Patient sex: F
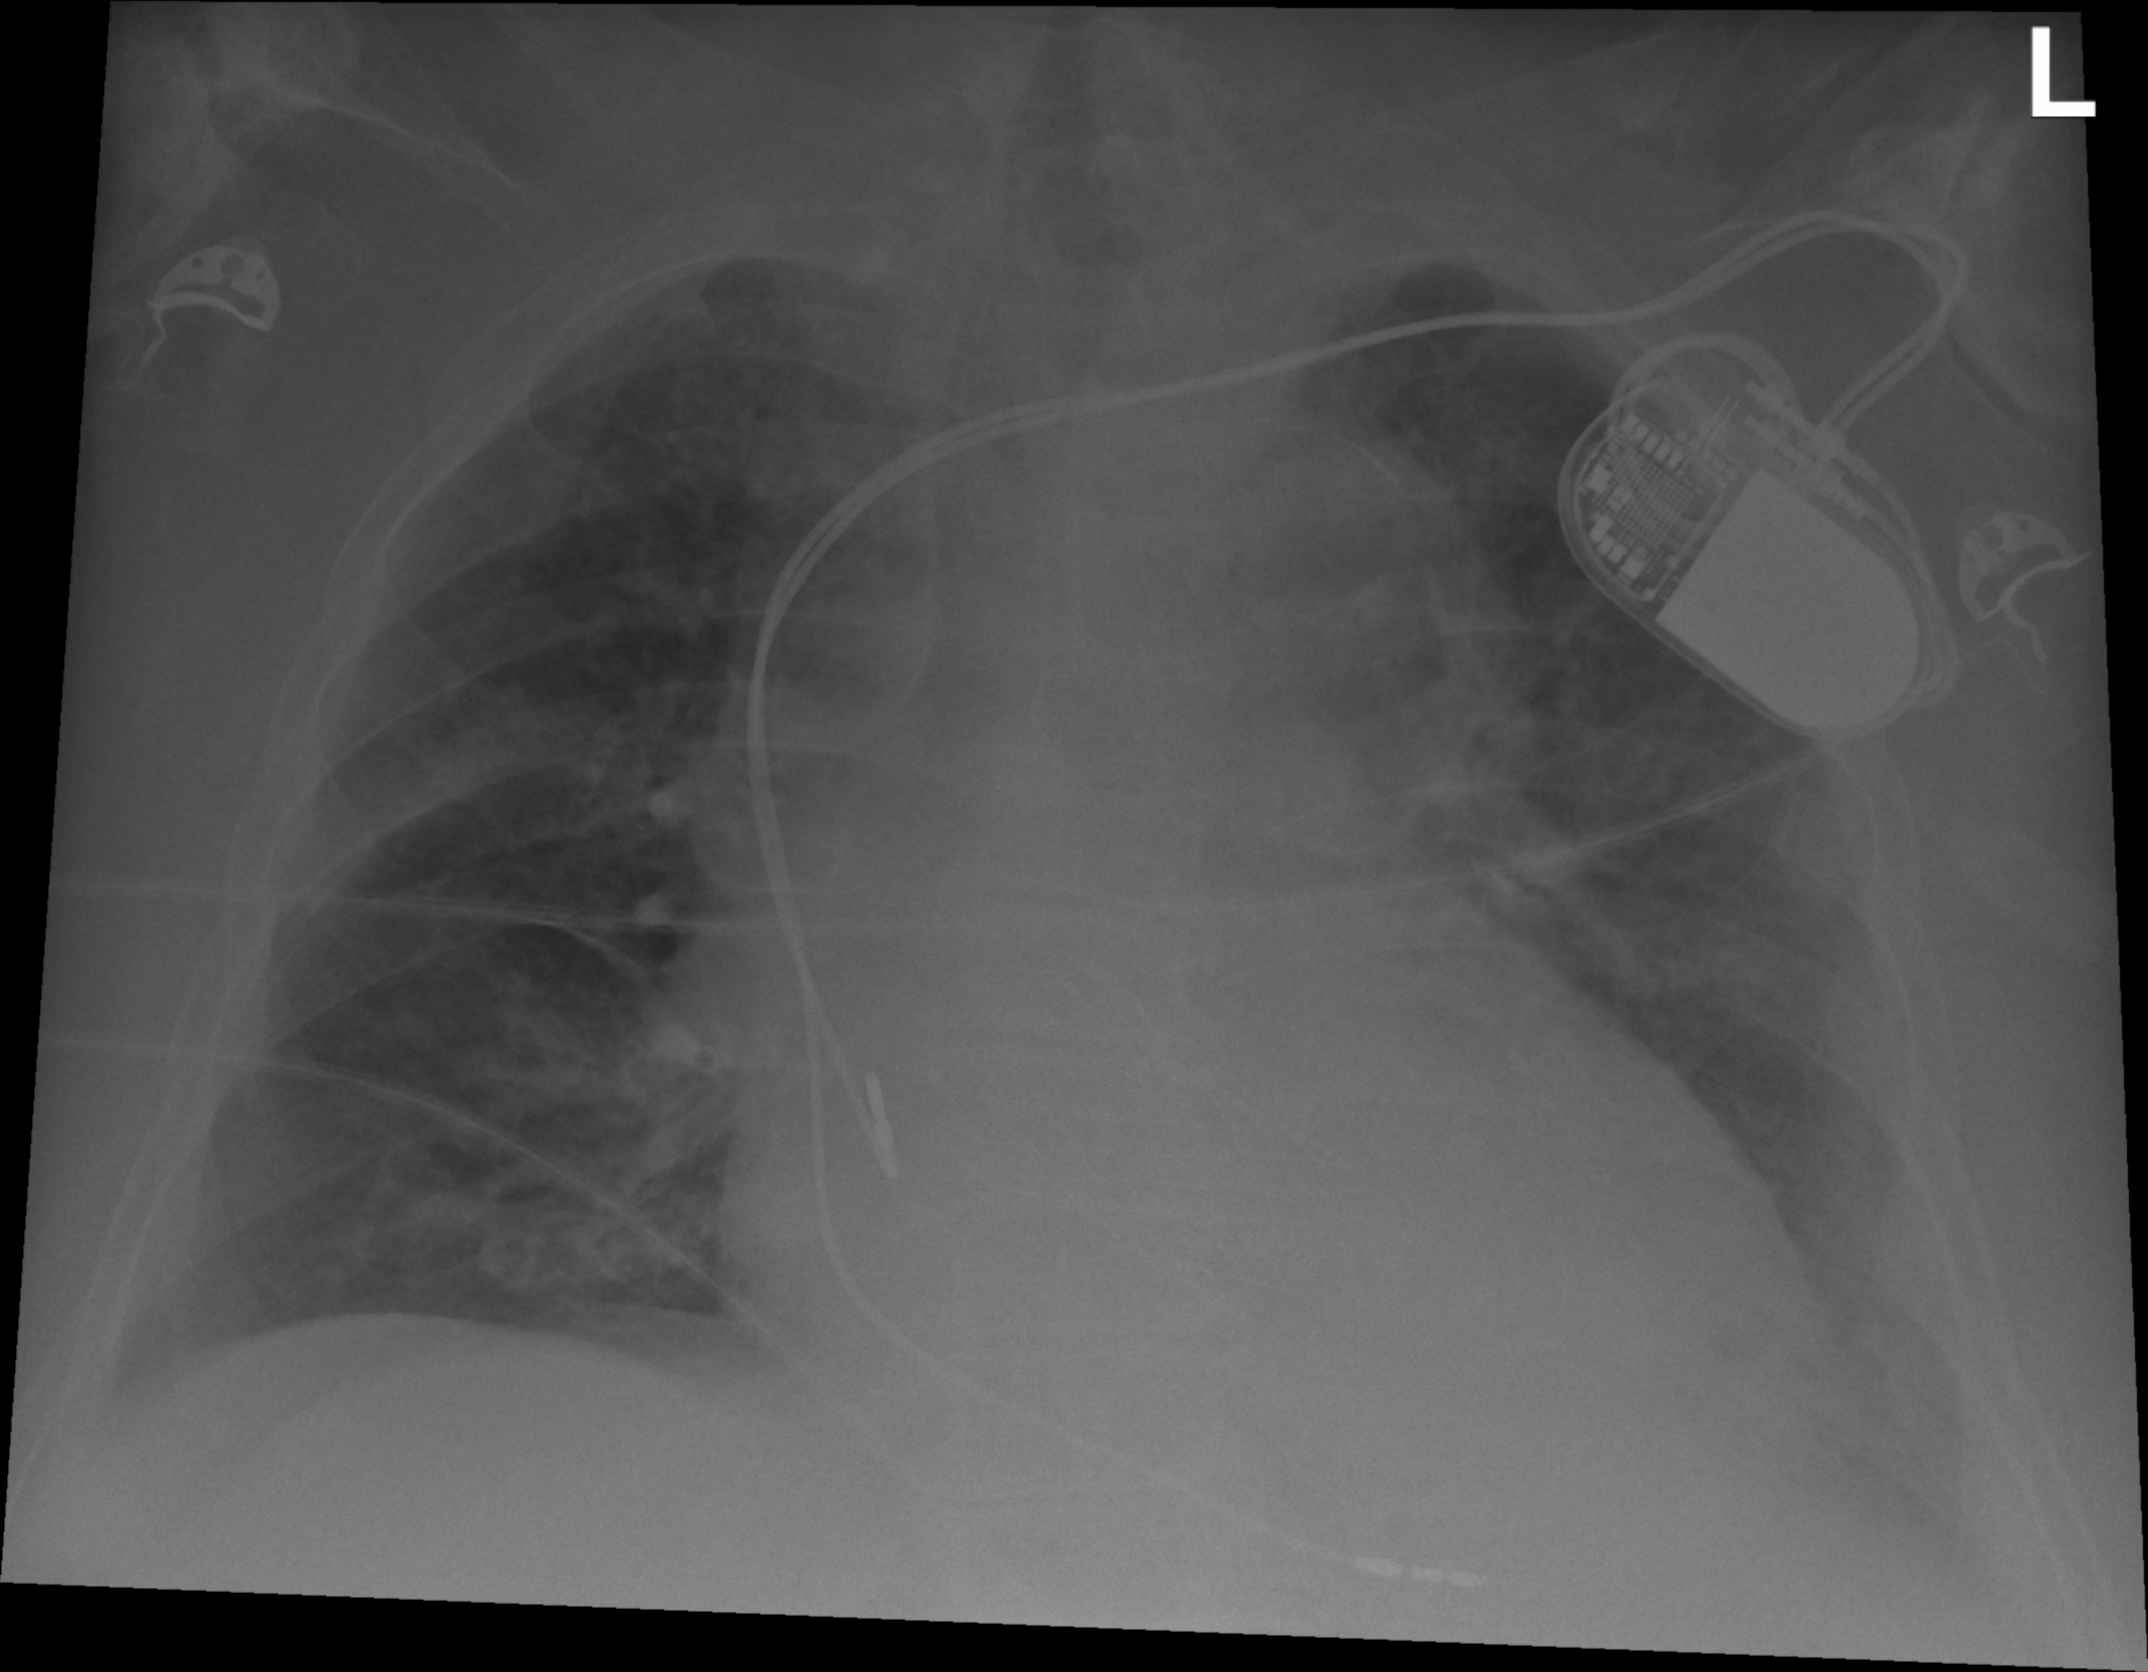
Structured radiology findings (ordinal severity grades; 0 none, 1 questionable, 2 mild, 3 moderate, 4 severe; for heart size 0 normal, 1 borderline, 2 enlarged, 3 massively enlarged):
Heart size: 2
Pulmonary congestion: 2
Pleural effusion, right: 0
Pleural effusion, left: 2
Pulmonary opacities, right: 0
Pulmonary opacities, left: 0
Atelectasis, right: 0
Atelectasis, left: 2